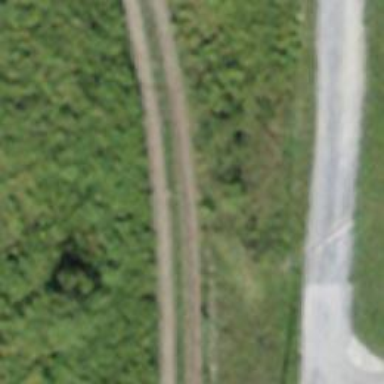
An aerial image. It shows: Track with grade5 tracktype.